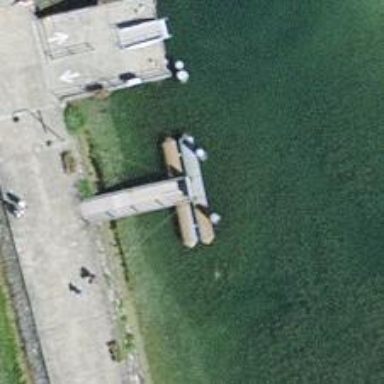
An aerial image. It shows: Man-made pier.